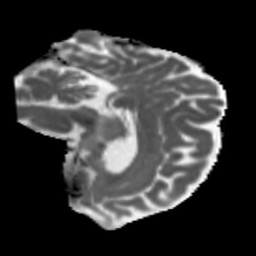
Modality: MD
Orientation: sagittal
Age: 56
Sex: female
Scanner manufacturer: siemens
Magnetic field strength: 3 T
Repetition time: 5.47 s
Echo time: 0.0854 s